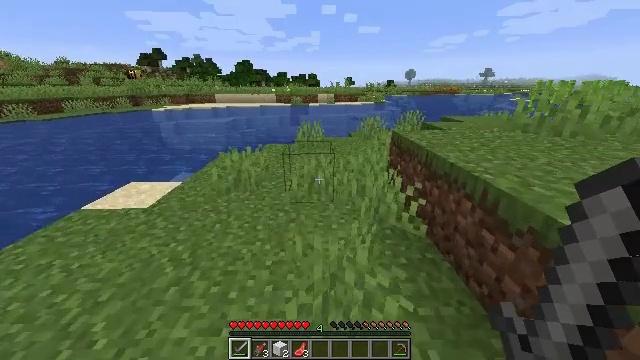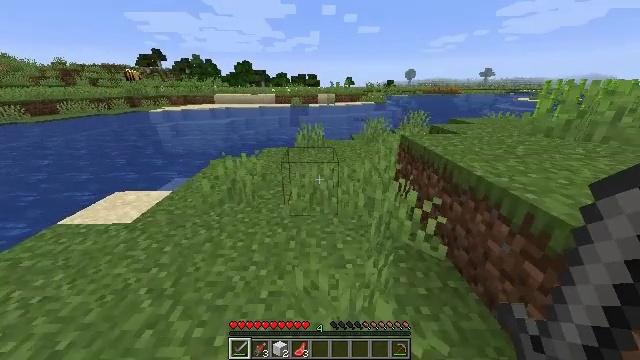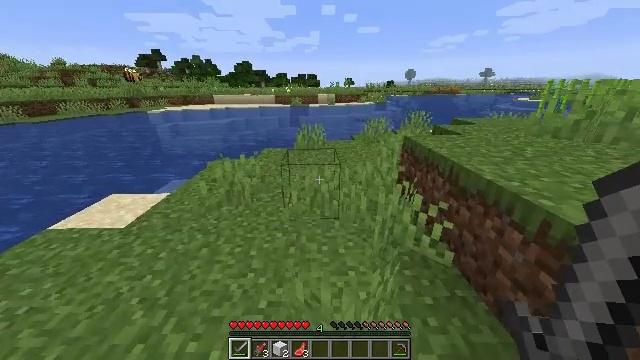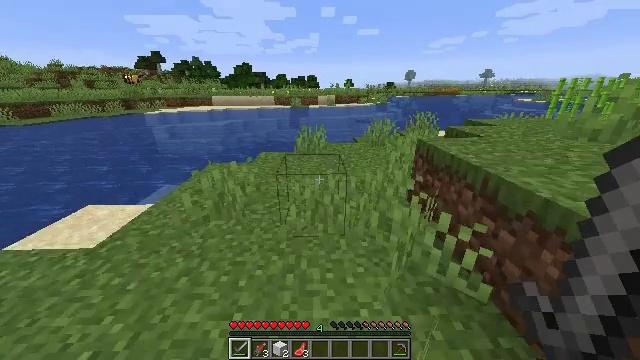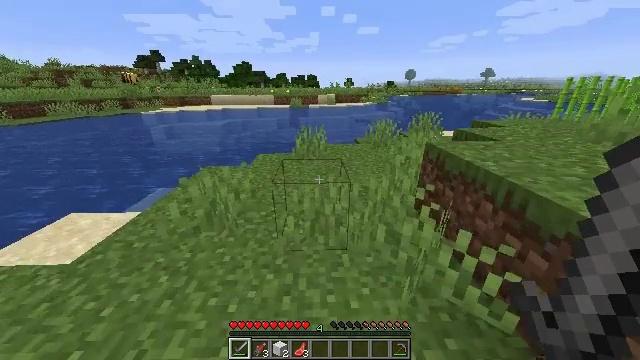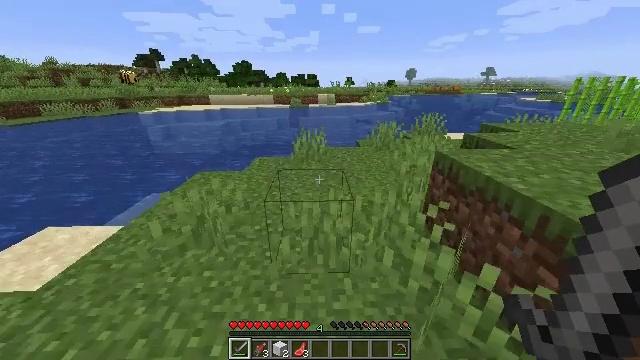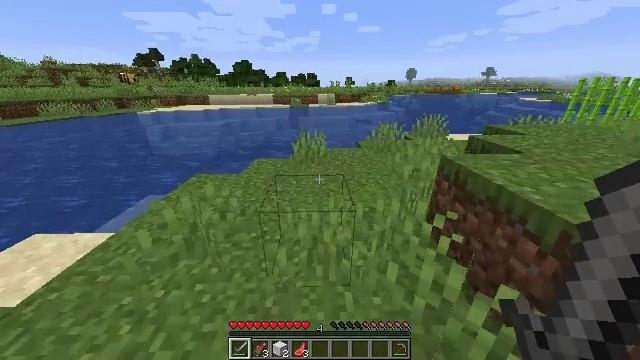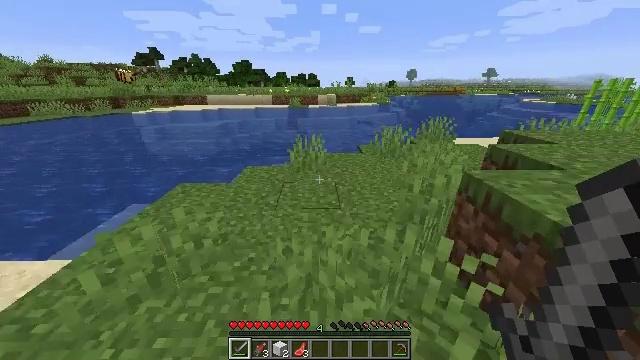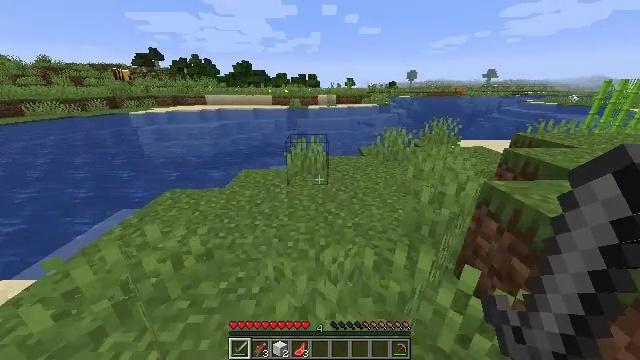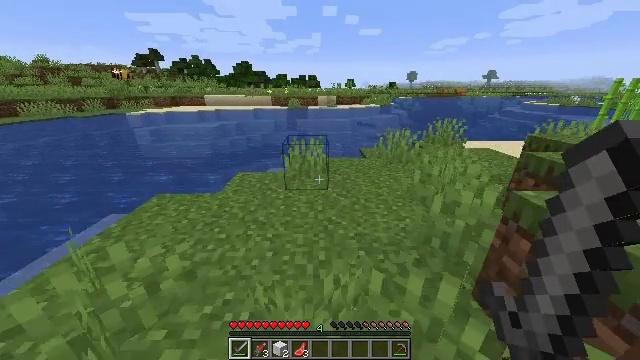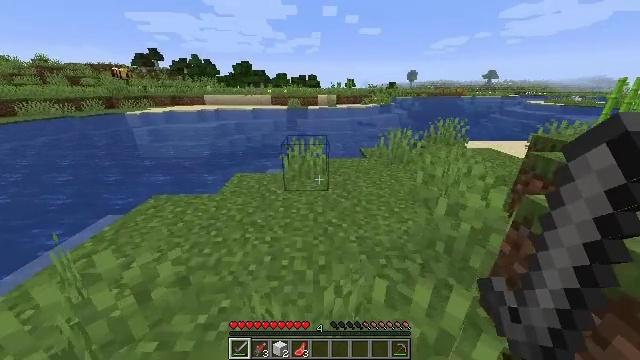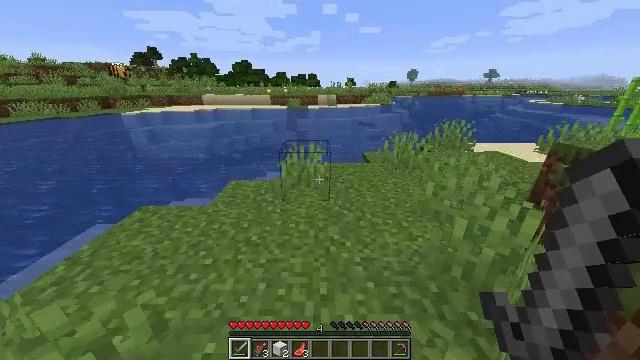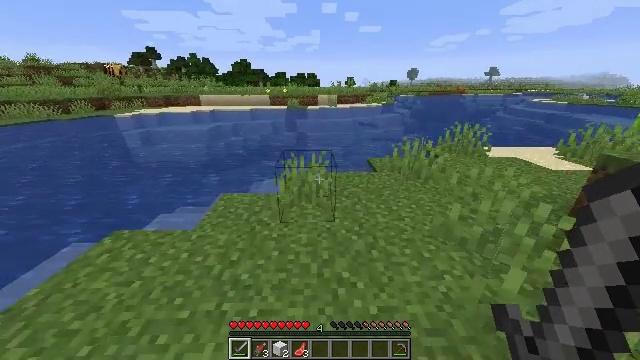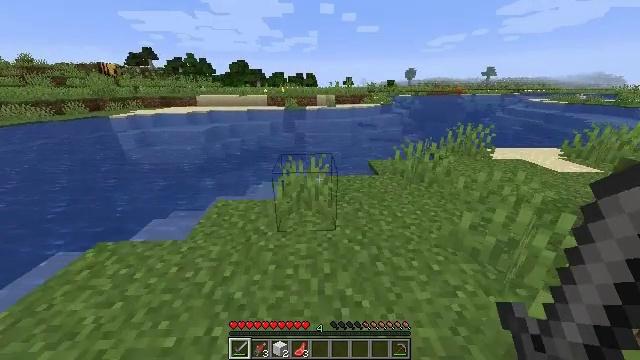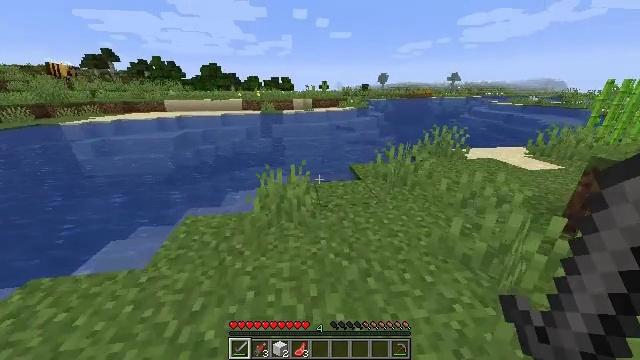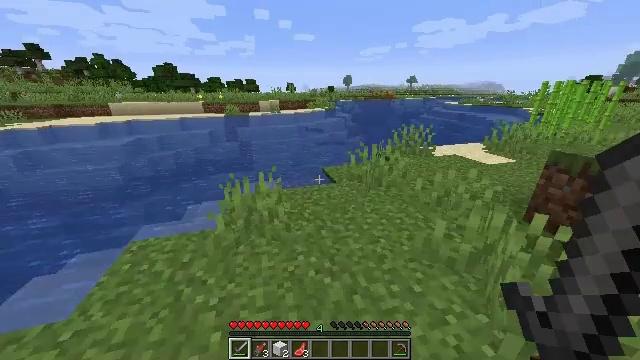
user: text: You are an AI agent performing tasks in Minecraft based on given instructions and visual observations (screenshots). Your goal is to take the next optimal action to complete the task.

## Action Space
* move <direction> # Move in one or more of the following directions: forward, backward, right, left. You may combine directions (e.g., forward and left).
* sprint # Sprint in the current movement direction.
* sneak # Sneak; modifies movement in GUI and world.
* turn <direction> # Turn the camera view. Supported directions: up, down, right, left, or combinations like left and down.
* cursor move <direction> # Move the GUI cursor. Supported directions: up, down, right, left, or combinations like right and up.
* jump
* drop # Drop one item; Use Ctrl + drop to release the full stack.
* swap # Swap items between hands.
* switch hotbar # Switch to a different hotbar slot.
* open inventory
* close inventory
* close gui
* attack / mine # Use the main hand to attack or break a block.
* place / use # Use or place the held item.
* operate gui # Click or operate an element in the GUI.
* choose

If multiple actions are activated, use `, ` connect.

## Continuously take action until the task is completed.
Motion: motion action
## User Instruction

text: Kill the salmon.
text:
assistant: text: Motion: move forward
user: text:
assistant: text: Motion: move forward
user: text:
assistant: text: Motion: move forward
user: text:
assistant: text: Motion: move forward
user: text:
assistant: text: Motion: move forward
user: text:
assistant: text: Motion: move forward
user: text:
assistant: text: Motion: move forward
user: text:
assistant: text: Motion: move forward
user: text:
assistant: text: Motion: move forward
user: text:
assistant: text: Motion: move forward
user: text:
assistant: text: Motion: move forward
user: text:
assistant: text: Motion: move forward
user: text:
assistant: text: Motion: move forward
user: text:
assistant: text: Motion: move forward, turn right
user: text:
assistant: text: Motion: move forward, turn right
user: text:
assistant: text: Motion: move forward, turn right
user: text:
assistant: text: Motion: move forward, turn right
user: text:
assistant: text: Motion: move forward
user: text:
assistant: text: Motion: move forward
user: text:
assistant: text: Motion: move forward
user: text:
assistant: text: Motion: move forward and move right
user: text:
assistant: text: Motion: move forward and move right
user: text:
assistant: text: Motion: move forward and move right
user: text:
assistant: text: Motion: move forward and move right
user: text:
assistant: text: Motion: move forward and move right
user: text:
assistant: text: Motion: move forward and move right, turn left
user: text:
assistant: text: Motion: move forward and move right, turn left
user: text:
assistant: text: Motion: move forward and move right, turn left
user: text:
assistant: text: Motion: move forward and move right
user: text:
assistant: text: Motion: move forward and move right